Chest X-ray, PA view. Patient: 57 years old, sex F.
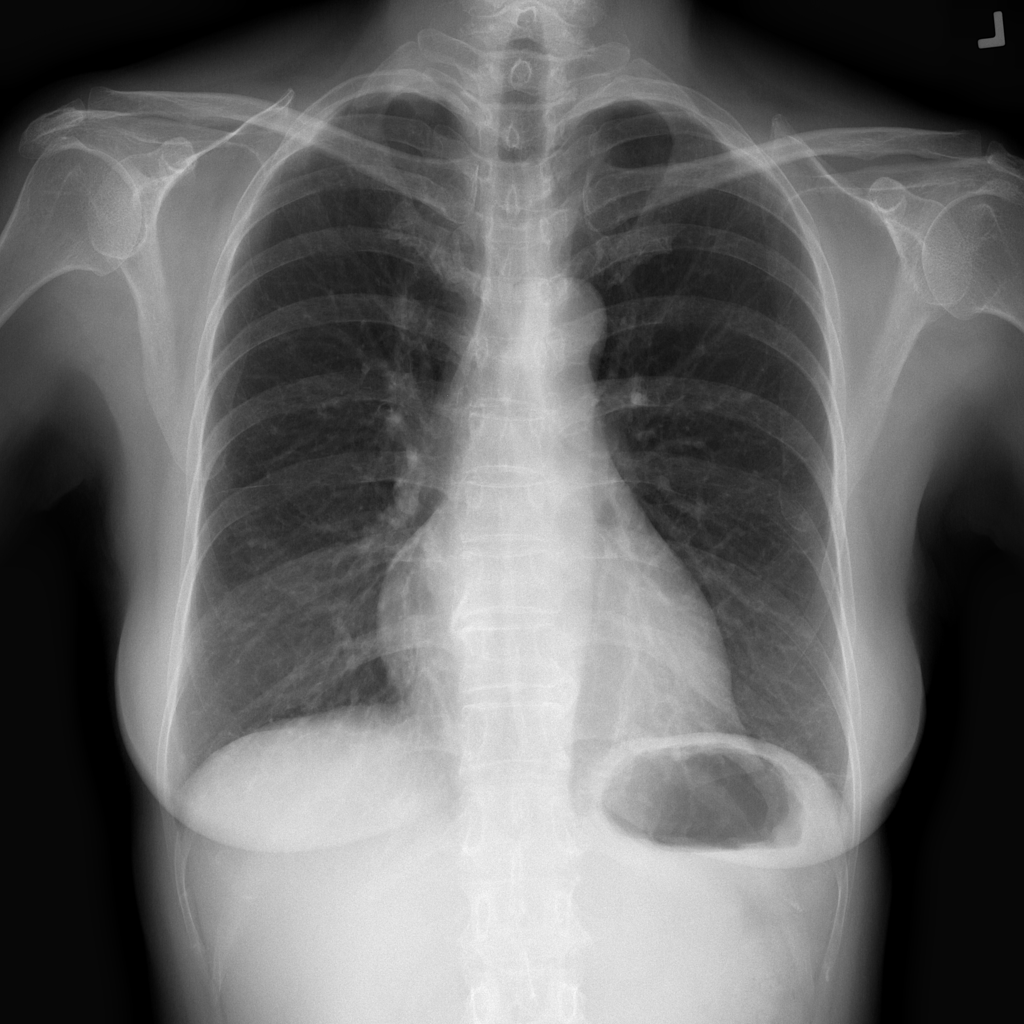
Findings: No Finding